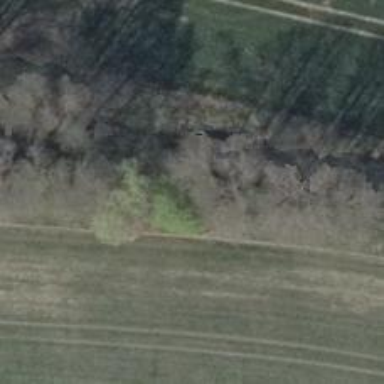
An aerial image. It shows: Row of deciduous broadleaved trees.